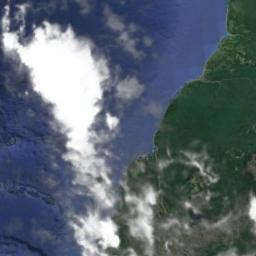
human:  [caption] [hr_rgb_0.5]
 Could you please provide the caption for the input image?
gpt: The white cloud is above green land and blue sea .

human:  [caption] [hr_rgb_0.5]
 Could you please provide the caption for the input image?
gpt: The cumulus clouds are located above the sea and the land covered by dense vegetation .

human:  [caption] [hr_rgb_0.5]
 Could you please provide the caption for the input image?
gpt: There is a little thin cloud above the brown farmland .

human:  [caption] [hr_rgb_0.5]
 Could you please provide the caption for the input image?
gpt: White clouds on green land and blue sea .

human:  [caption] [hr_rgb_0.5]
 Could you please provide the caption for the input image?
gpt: There are thick white clouds and some gray gauzy clouds over a shore .